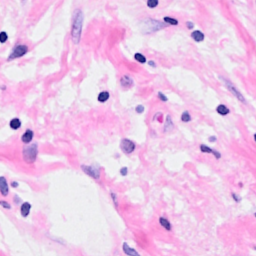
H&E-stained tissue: Breast